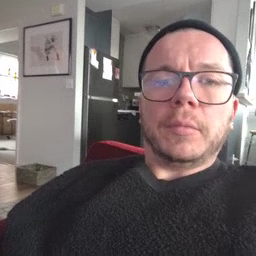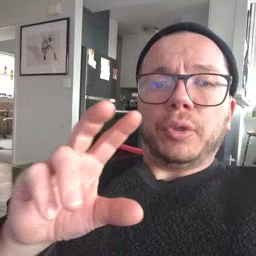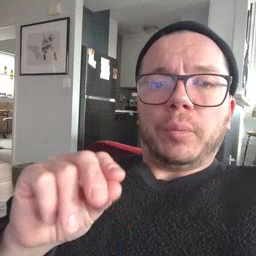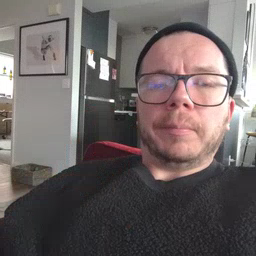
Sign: no